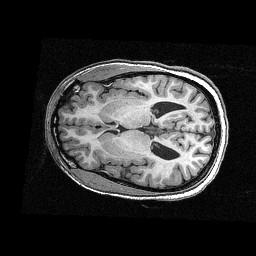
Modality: T1w
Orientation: axial
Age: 27
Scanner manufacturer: siemens
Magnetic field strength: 3 T
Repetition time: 2.3 s
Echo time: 0.00336 s